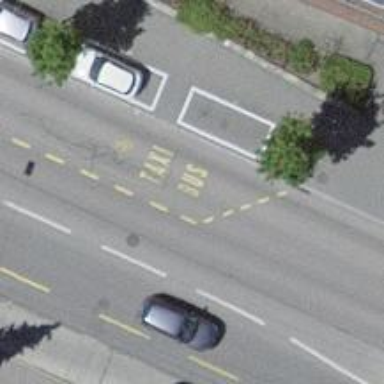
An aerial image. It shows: Trolleybus stop position for public transport.